Question: I want to sort an NSMutableArray of NSStrings. All tutorials I've found said the same thing, but when I try to follow them I'm seeing a compile-time error. My code is as follows:
'''
NSArray *sorted=[self.expressions sortUsingComparator:@selector(compare:)];
'''
The compile error I see is as follows:

Why do I see this "Sending 'SEL' to parameter of incompatible type" error and what can I do to prevent it?
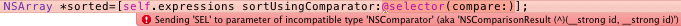
Answer: you call 'sortUsingComparator' which takes NOT a selector BUT a comparator block
you want to call 'sortUsingSelector:' -- which calls the Selector you pass (compare:) for each comparison